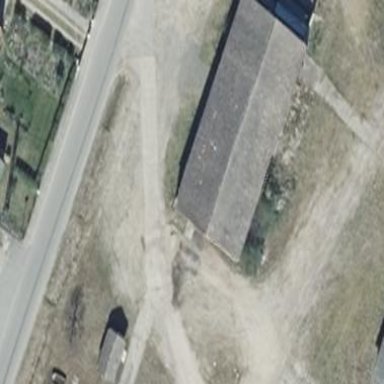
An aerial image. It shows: Building with gabled grey roof. The roof orientation is along the building.